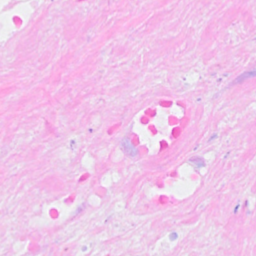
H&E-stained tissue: Breast